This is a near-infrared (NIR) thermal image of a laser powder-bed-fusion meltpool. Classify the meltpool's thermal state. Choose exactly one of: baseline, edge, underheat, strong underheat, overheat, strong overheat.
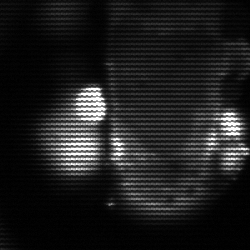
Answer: strong underheat